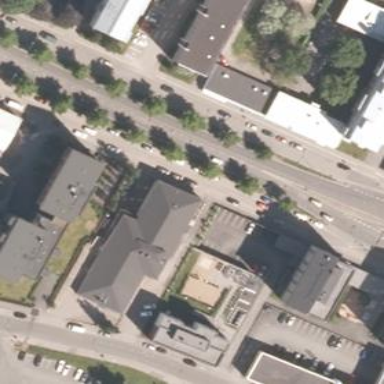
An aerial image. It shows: Hipped roof apartment building.